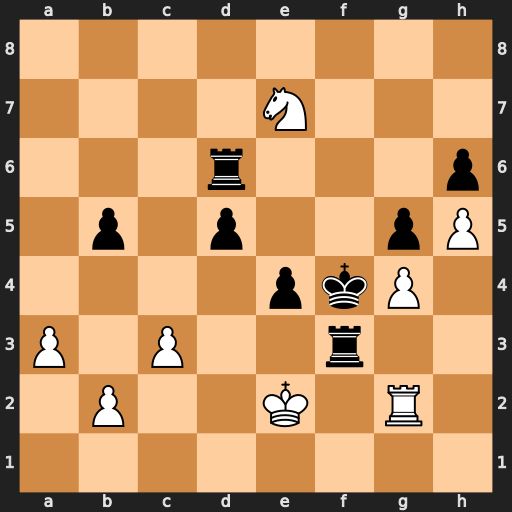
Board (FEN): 8/4N3/3r3p/1p1p2pP/4pkP1/P1P2r2/1P2K1R1/8
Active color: w
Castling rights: -
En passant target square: -
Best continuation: Ng6+ Rxg6 hxg6